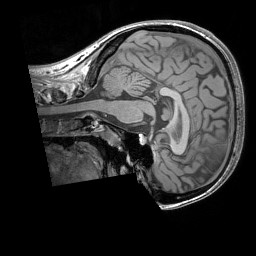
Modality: T1w
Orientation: sagittal
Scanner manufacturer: siemens
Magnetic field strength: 3 T
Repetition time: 1.83 s
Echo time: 0.00303 s